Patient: sex M, age 60
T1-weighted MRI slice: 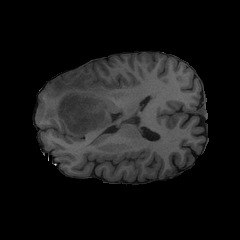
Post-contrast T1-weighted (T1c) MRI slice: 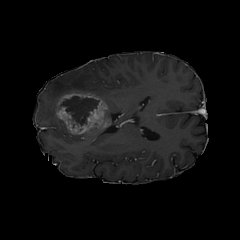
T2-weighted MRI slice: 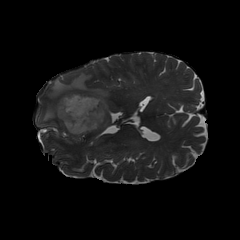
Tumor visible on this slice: yes
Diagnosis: Glioblastoma, IDH-wildtype
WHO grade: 4